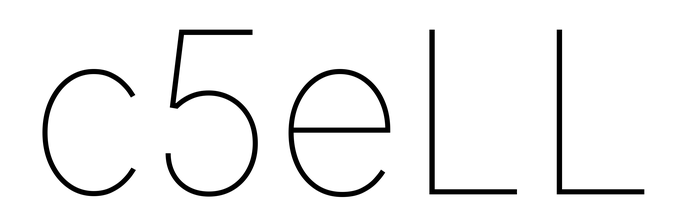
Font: Inter_Thin